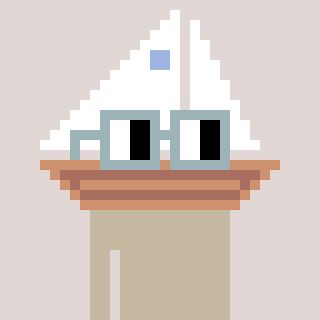
a pixel art character with square dark gray glasses, a sailboat-shaped head and a darkpink-colored body on a warm background